Question: In my app I have ImageView that is added programmatically in onLayout method of its parent. I want it to have different background when it is focused different when pressed and different when on normal state. I defined some colors in values folder:
'''
<?xml version="1.0" encoding="utf-8"?>
<resources>
<color name="cream">#FBF9F5</color>
<color name="green">#93D932</color>
<color name="blue">#0095FF</color>
</resources>
'''
Then I defined selector in drawables folder named table_background_selector.xml:
'''
<?xml version="1.0" encoding="utf-8"?>
<selector xmlns:android="http://schemas.android.com/apk/res/android">
<item android:state_selected="true" android:drawable="@color/green" />:
<item android:state_pressed="true" android:drawable="@color/blue" />:
<item android:drawable="@color/cream" />:
</selector>
'''
Then i onLayout method of its parent after I initialized it I try to set background with:
'''
v.setBackground(getContext().getResources().getDrawable(R.drawable.table_background_selector));
'''
And that's when IntelliJ shows me problem:
'''
"Cannot resolve method 'setBackground(android.graphics.drawable.Drawable)'"
'''
And I fail to understand why because View class has method
setBackground(Drawable background)
Here is .png I set with setImageResource:
<URL>

Center of it is transparent and now it shows whatever background is set to app but I want it to display different colors when pressed or focused
I would be thankful for any help
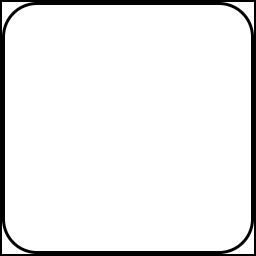
Answer: Check that you not importing the android 'R' file by mistake instead of your local one, it certainly looks so.
and for setting 'ImageView' background do this:
'''
image.setImageResource(R.drawable.your_drawable_resource);
'''